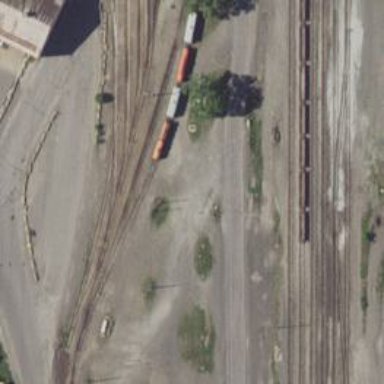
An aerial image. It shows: Railway spur service.